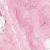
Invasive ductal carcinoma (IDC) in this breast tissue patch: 0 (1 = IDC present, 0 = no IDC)